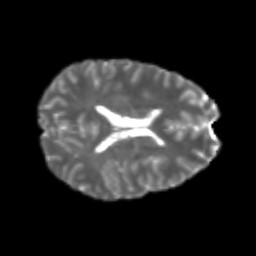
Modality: T2w
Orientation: axial
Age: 22
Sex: female
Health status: healthy
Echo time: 0.074 s